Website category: university
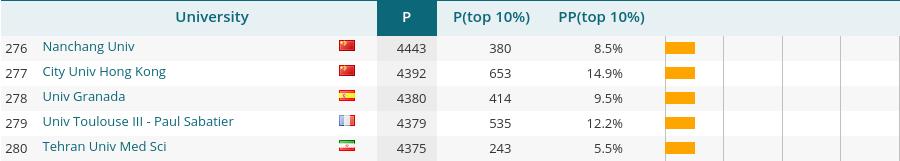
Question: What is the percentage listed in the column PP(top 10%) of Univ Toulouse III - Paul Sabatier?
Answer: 12.2%

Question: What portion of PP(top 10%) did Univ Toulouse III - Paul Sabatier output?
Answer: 12.2%

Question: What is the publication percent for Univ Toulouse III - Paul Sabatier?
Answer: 12.2%

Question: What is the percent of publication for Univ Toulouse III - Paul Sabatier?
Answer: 12.2%

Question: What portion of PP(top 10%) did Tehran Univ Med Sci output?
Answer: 5.5%

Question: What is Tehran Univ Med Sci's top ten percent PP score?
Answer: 5.5%

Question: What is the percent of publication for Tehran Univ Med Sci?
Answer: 5.5%

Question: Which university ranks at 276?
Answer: Nanchang Univ

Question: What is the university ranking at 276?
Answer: Nanchang Univ

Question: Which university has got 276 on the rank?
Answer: Nanchang Univ

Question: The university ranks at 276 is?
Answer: Nanchang Univ

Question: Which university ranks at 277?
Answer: City Univ Hong Kong

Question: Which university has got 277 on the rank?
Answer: City Univ Hong Kong

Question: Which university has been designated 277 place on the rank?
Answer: City Univ Hong Kong

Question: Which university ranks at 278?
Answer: Univ Granada

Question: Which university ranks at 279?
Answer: Univ Toulouse III - Paul Sabatier

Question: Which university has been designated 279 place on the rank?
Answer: Univ Toulouse III - Paul Sabatier

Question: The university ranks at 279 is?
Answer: Univ Toulouse III - Paul Sabatier

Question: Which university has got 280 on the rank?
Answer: Tehran Univ Med Sci

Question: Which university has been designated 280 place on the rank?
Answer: Tehran Univ Med Sci

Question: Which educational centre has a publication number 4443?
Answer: Nanchang Univ

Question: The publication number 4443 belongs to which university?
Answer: Nanchang Univ

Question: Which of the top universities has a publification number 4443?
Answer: Nanchang Univ

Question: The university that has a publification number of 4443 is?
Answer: Nanchang Univ

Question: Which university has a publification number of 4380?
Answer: Univ Granada

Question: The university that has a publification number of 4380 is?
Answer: Univ Granada

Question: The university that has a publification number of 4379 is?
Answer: Univ Toulouse III - Paul Sabatier

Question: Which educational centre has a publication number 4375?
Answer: Tehran Univ Med Sci

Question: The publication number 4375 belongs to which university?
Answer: Tehran Univ Med Sci

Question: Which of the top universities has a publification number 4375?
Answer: Tehran Univ Med Sci

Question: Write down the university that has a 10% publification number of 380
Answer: Nanchang Univ

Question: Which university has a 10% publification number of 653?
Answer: City Univ Hong Kong

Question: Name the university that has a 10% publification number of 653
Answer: City Univ Hong Kong

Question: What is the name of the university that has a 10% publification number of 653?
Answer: City Univ Hong Kong

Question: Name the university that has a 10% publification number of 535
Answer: Univ Toulouse III - Paul Sabatier

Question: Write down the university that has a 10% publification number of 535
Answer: Univ Toulouse III - Paul Sabatier

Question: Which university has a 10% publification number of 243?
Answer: Tehran Univ Med Sci

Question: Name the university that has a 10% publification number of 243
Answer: Tehran Univ Med Sci